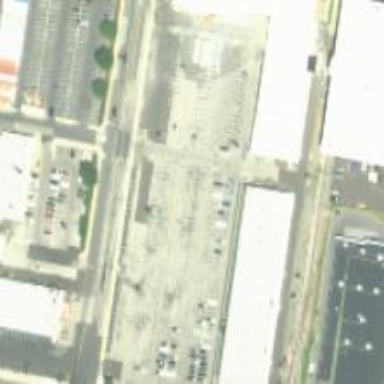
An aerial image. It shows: Parking area.